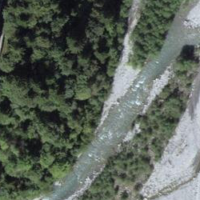
EUNIS habitat code: 44
Species observed at this site:
Tussilago farfara